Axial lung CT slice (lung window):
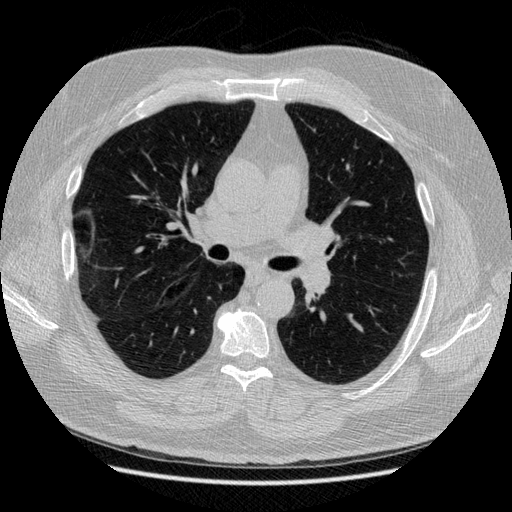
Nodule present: no